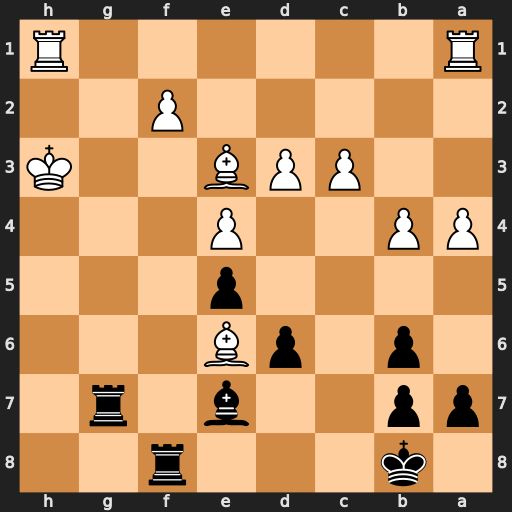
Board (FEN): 1k3r2/pp2b1r1/1p1pB3/4p3/PP2P3/2PPB2K/5P2/R6R
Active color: b
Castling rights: -
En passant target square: -
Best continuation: Rh8+ Bh6 Rxh6#